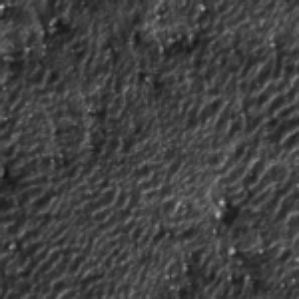
Label: frost